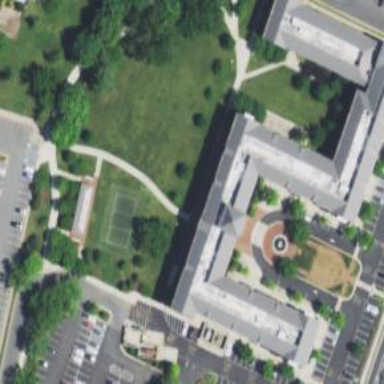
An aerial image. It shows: Dormitory building.